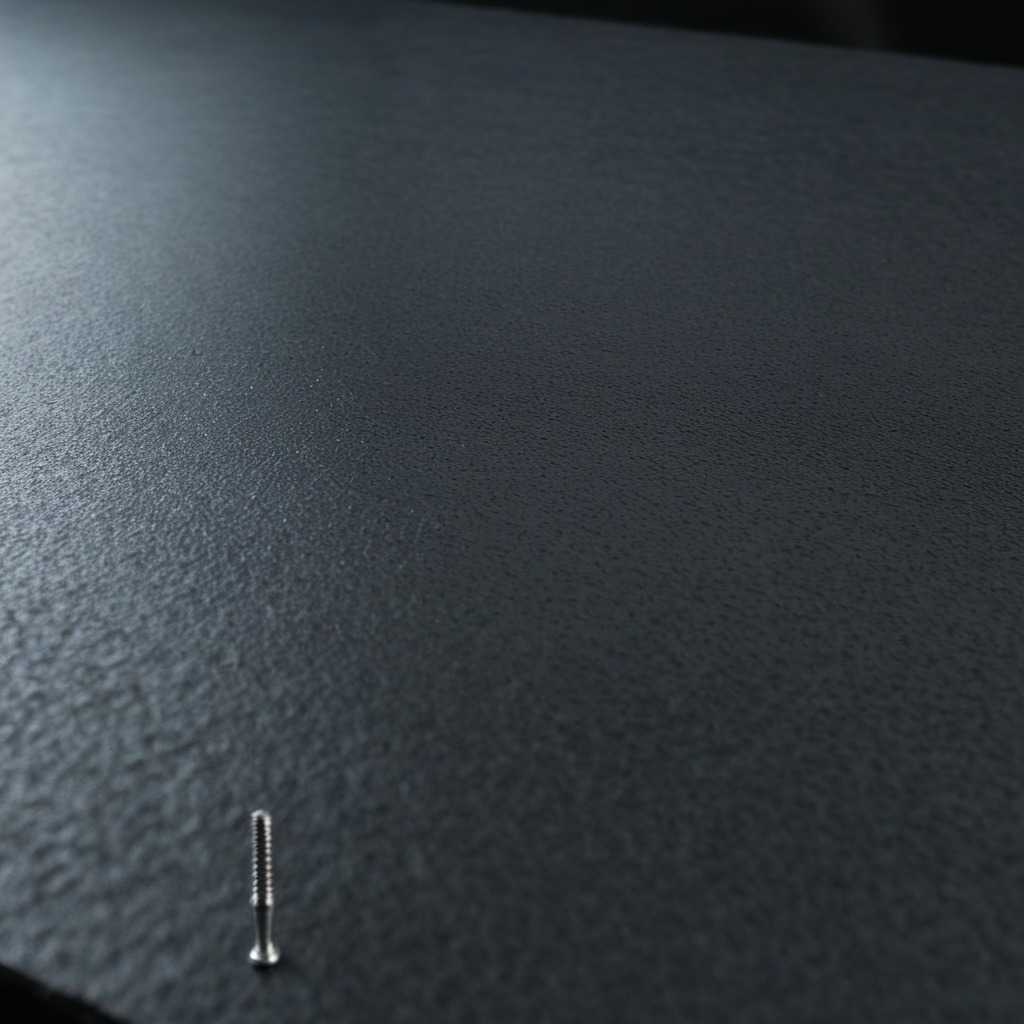
A metal screw is lying on the clean granite table inside a workshop at night dim ambient light soft shadows worn but